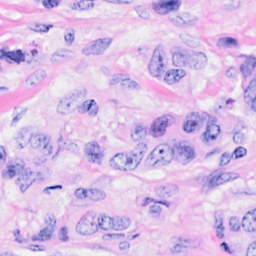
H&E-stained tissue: Breast